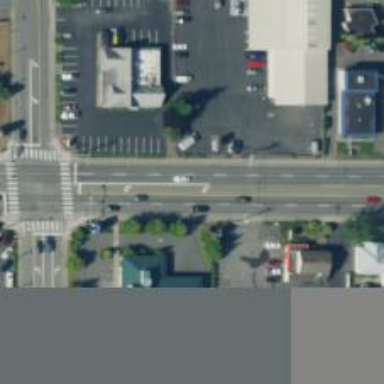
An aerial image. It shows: Secondary road with separate asphalt sidewalks.